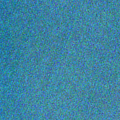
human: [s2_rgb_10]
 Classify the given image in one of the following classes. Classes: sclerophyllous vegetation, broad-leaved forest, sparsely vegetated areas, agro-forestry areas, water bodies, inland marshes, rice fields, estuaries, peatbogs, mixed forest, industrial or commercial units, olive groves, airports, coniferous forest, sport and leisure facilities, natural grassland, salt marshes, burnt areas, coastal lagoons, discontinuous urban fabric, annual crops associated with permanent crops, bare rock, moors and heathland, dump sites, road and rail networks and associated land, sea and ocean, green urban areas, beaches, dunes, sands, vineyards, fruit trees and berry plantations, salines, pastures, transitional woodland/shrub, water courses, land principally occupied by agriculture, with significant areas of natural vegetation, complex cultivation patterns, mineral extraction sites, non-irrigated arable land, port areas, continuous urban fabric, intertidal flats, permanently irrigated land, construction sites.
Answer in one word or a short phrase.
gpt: sea and ocean